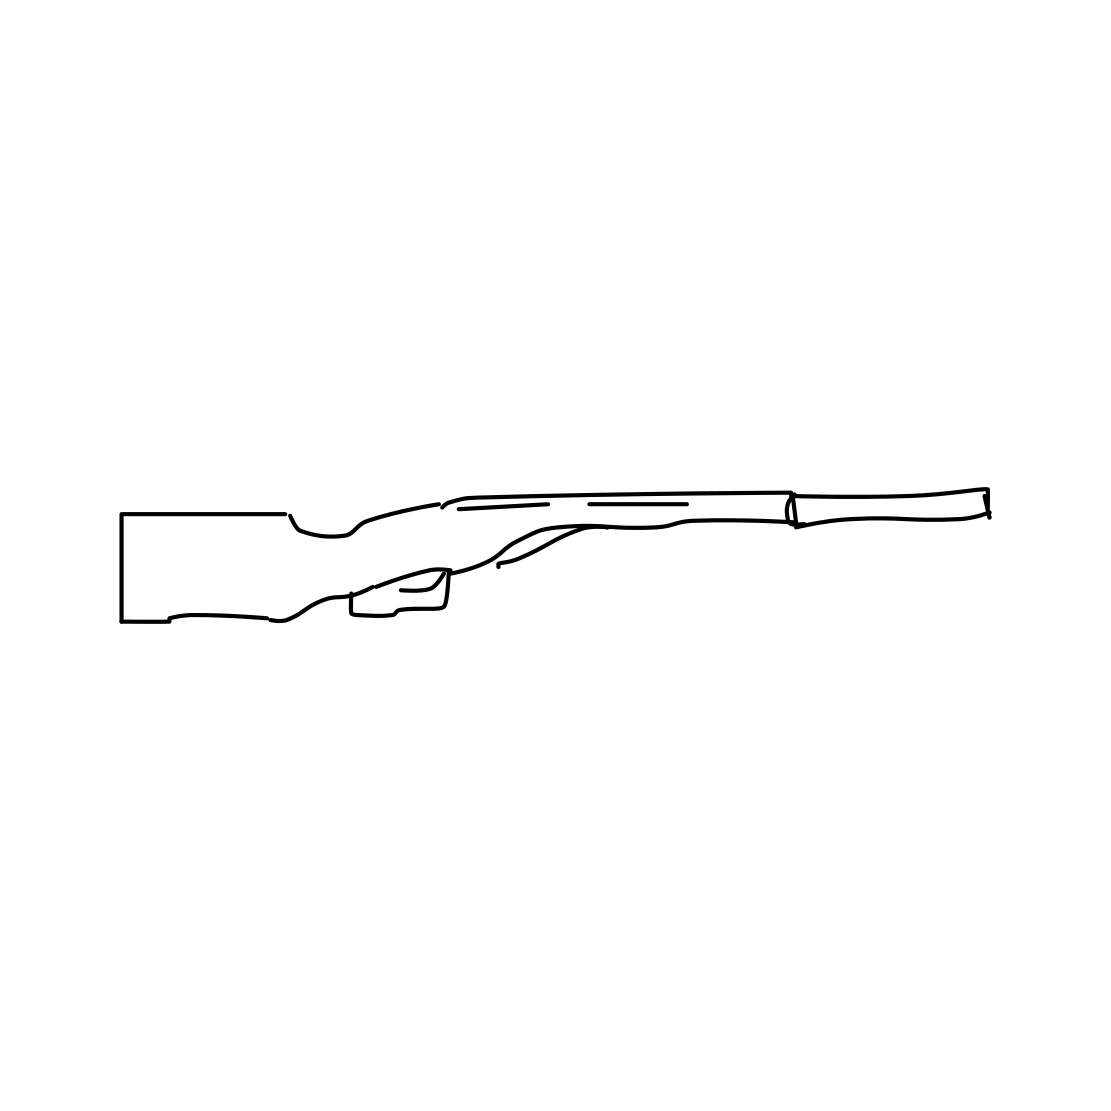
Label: rifle